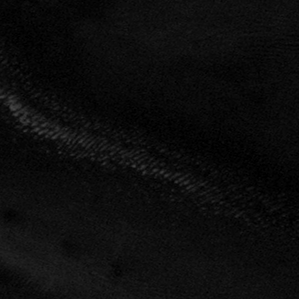
Label: frost